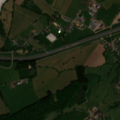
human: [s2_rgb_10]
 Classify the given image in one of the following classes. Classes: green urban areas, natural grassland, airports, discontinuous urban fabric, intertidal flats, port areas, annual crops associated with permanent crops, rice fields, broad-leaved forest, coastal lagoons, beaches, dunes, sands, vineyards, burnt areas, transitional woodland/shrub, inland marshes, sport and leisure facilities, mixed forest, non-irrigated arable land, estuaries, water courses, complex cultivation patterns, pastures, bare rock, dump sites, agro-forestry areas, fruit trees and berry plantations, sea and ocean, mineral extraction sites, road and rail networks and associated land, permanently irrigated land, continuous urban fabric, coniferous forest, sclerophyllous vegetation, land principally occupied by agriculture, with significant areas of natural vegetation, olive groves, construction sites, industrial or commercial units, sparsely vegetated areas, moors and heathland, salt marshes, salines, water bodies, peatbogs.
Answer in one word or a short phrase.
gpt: discontinuous urban fabric, pastures, complex cultivation patterns, land principally occupied by agriculture, with significant areas of natural vegetation, mixed forest